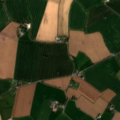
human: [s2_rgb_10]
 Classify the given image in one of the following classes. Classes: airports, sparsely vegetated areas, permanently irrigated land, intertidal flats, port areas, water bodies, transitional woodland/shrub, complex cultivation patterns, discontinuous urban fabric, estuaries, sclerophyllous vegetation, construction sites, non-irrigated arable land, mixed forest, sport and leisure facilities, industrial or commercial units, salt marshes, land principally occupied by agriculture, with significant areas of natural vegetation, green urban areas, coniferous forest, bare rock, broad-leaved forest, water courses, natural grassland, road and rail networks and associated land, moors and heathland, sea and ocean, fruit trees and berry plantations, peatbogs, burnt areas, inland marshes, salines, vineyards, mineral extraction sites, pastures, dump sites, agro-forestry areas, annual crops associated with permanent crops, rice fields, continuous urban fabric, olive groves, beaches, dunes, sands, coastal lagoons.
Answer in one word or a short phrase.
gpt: non-irrigated arable land, pastures, complex cultivation patterns